Question: I am getting this everytime I press a button, input, etc

I talk about that light blue border, what should I do to remove it ?
I just try
'''
*:active {
outline: 0;
}
'''
it doesn't work
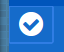
Answer: You're looking for '*:focus', not ':active'.